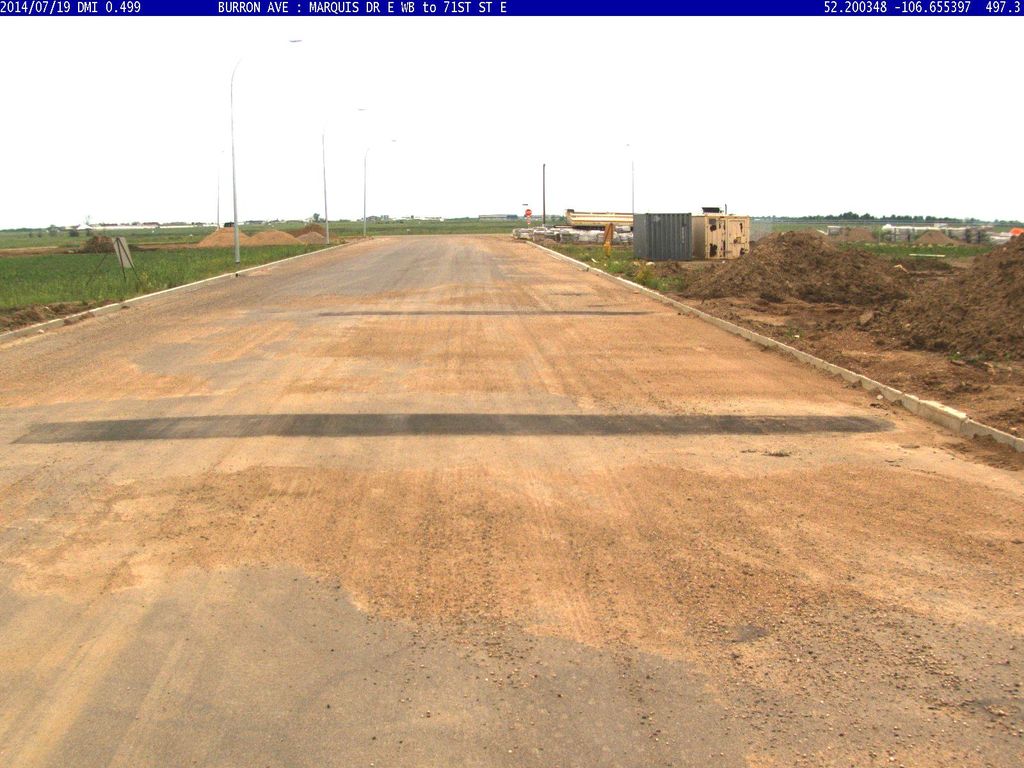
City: saskatoon